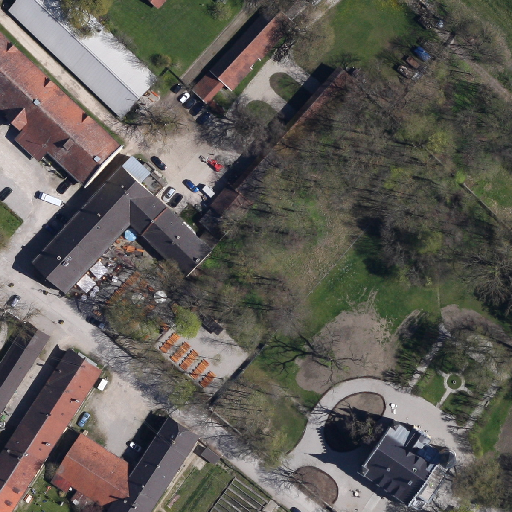
Referring expression: paved road along with tree